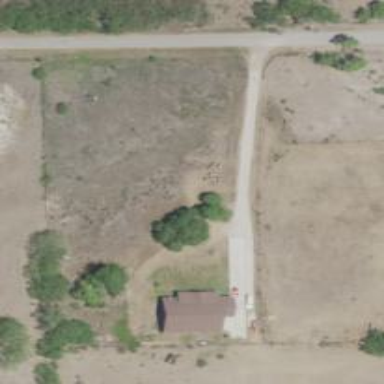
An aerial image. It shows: Driveway.